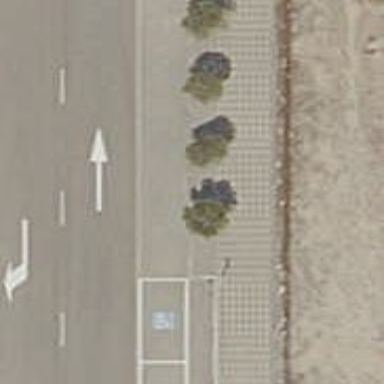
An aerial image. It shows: Row of trees in natural setting.